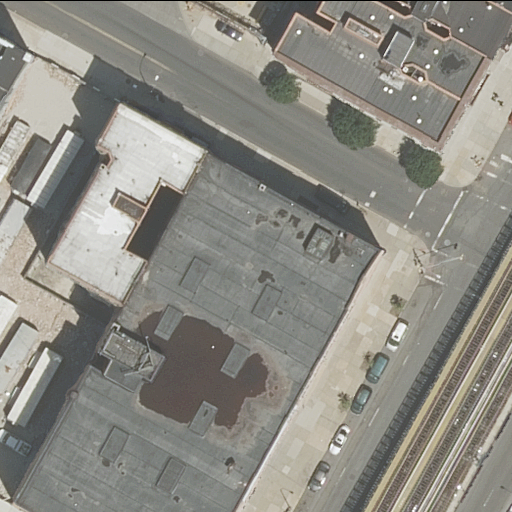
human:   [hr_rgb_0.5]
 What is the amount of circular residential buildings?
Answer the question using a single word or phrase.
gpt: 0

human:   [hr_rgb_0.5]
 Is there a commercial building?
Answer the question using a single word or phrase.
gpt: no

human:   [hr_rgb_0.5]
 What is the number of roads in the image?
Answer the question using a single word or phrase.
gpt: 4

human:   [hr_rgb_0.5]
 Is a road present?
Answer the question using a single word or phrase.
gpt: yes

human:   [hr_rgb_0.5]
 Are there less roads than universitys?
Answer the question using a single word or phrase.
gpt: no

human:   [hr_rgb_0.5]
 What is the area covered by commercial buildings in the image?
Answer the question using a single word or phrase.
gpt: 0m2

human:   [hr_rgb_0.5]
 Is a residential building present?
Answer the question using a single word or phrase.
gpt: yes

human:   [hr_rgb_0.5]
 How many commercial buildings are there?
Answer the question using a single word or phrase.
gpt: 0

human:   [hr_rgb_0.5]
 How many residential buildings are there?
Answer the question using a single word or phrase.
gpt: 9

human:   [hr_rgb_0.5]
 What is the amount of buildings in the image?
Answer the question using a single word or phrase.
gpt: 9

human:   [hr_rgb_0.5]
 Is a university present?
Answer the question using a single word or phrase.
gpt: yes

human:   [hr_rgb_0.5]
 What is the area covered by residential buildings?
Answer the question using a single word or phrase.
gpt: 5293m2

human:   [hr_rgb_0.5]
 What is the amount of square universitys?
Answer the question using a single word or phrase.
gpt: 0

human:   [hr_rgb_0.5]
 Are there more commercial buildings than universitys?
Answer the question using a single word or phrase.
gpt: no

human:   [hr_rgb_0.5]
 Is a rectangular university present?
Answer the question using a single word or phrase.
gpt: yes

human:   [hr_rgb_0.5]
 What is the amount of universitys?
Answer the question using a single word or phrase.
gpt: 1

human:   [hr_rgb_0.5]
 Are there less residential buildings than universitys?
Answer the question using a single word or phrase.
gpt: no

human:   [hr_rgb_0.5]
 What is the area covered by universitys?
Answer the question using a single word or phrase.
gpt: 10640m2

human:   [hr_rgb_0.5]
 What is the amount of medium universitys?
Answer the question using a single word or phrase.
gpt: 0

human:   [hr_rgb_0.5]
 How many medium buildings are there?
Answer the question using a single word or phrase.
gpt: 2

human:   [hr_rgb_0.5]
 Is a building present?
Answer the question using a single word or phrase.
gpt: yes

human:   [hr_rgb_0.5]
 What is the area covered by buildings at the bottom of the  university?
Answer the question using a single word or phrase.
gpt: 555m2

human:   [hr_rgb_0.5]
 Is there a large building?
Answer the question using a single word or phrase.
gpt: yes

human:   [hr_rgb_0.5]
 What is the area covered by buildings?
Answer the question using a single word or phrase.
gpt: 5293m2

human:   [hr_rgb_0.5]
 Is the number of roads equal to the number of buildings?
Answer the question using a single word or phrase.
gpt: no

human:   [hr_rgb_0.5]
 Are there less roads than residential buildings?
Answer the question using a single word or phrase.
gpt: yes

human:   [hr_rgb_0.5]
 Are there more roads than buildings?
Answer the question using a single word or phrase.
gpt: no

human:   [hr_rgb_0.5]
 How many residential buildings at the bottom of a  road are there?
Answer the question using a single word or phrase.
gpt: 2

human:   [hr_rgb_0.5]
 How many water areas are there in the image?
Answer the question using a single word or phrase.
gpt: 0

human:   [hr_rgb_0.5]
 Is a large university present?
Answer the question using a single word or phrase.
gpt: yes

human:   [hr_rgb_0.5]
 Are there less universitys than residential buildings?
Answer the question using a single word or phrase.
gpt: yes

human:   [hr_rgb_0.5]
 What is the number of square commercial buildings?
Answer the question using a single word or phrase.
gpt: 0

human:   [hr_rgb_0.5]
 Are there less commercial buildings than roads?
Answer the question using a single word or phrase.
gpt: yes

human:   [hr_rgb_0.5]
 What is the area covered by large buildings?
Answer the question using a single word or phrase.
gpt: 4593m2

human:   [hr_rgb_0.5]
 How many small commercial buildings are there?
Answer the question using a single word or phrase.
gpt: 0

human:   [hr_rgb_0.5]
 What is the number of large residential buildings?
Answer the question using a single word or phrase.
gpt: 4

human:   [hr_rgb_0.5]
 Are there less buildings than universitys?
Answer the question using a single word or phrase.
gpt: no

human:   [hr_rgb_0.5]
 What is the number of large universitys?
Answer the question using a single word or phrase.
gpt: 1

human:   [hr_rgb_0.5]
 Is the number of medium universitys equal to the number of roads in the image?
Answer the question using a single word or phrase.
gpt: no

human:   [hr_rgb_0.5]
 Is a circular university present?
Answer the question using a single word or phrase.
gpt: no

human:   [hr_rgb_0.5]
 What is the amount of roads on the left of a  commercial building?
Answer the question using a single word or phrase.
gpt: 0

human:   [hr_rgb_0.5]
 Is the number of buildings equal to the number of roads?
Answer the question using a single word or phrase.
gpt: no

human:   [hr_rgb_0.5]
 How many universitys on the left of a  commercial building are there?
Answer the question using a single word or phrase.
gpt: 0

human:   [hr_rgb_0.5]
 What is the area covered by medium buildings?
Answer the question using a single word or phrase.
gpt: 648m2

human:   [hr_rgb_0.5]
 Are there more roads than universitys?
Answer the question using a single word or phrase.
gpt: yes

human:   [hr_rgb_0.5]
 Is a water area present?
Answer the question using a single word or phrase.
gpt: no

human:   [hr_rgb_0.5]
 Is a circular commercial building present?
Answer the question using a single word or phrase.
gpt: no

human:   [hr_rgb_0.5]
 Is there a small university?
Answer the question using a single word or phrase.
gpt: no

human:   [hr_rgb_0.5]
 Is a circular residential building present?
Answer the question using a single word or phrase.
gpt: no

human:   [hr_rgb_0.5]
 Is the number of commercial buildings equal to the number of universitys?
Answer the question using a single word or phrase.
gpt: no

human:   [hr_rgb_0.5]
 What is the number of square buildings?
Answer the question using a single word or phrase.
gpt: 0

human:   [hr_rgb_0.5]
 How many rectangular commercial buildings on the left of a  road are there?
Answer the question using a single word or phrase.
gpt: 0

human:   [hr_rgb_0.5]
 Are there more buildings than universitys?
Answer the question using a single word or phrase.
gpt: yes

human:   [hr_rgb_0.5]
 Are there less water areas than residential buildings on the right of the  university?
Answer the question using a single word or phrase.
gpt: no

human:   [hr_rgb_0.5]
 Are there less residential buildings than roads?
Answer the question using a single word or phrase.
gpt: no

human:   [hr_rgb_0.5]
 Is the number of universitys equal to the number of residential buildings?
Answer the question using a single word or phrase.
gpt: no

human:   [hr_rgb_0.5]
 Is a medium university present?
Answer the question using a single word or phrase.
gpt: no

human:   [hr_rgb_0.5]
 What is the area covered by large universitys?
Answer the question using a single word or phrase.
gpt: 10640m2

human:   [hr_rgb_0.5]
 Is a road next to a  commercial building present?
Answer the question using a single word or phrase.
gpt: no

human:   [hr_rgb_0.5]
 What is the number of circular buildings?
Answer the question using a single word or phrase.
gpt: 0

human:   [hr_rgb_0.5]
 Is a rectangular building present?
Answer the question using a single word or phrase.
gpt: yes

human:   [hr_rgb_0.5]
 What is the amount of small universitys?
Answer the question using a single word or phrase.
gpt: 0

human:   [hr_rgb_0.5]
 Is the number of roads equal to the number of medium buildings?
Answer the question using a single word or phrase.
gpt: no

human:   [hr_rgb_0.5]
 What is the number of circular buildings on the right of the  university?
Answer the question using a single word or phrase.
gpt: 0